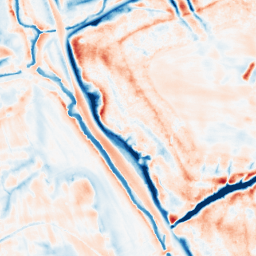
Category: trend_removal
Decomposition family: local_polynomial
Decomposition parameters: window_size: 21
degree: 1
Upsampling method: linear_exact
Upsampling parameters: scale: 4
Upsampling scale: 4